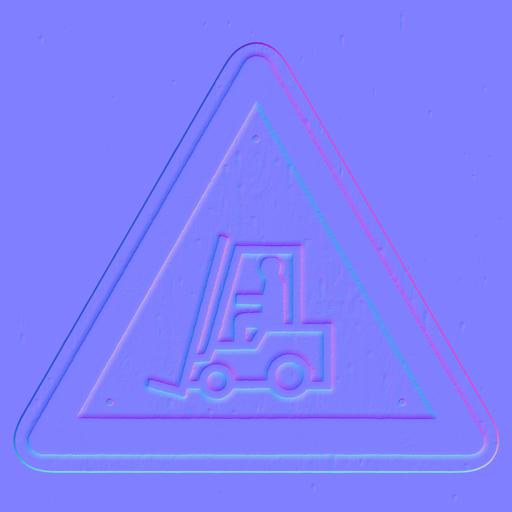
black danger forklift sign truck warning yellow